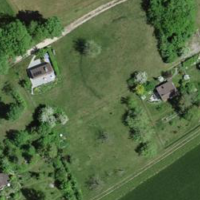
EUNIS habitat code: 52
Species observed at this site:
Plantago media